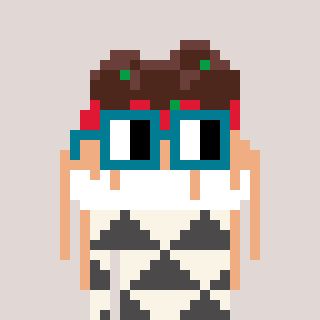
a pixel art character with square dark green glasses, a spaghetti-shaped head and a grayscale-colored body on a warm background